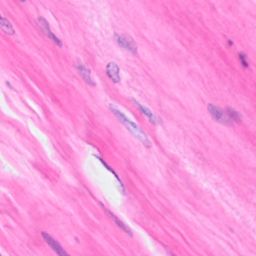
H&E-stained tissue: Breast